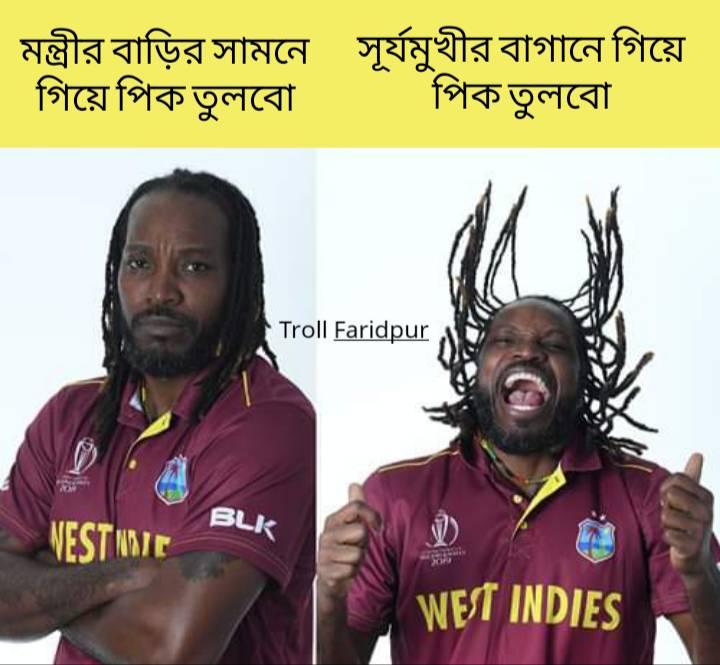
Caption: মন্ত্রীর বাড়ির সামনে গিয়ে পিক তুলবো     সূর্যমুখীর বাগানে গিয়ে পিক তুলবো
Label: non-hate